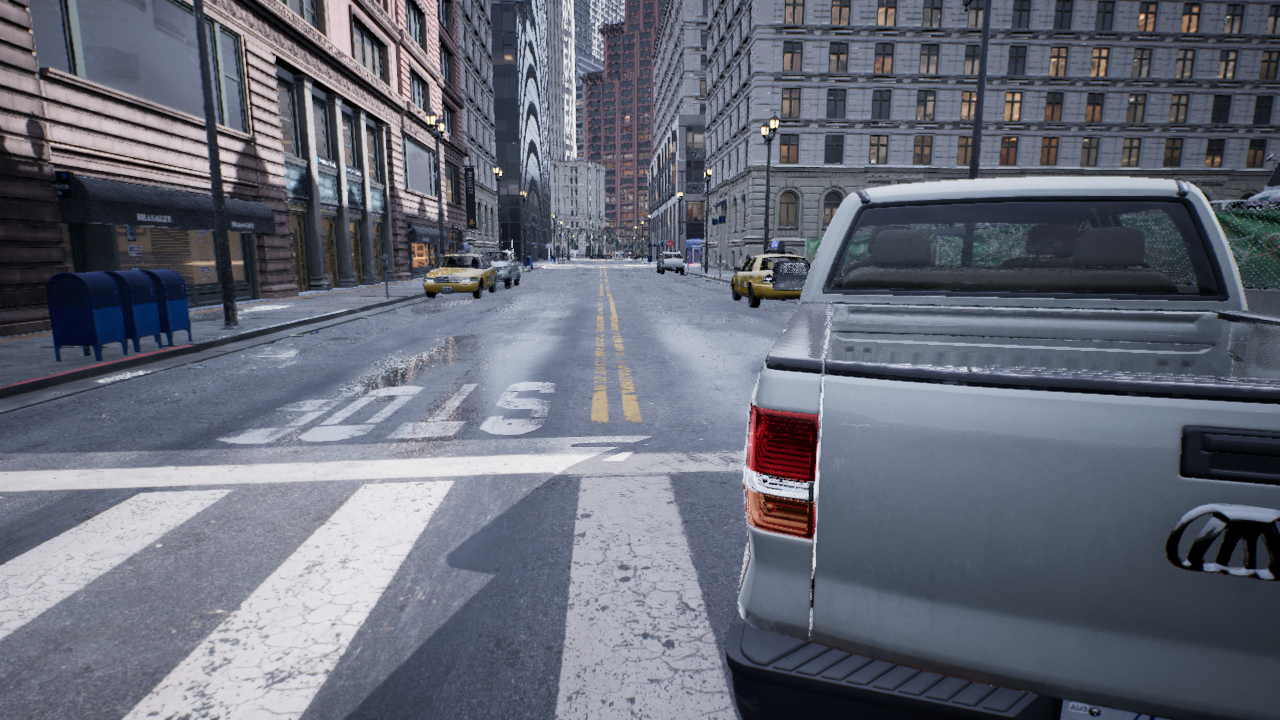
Venue: intersection
Lighting: overcast
Vehicle rig: pickup